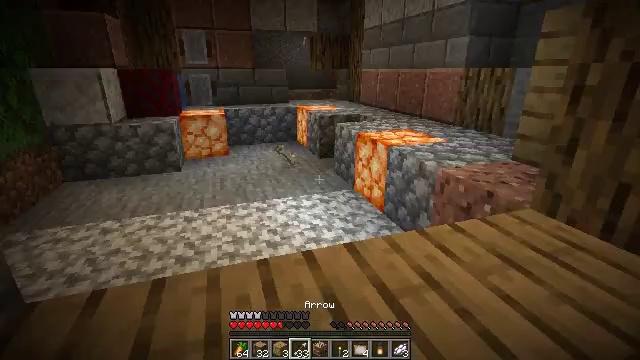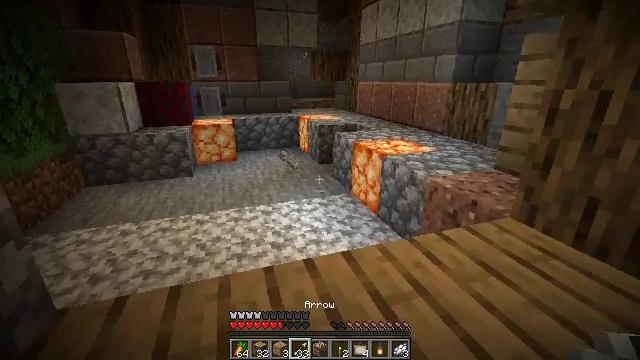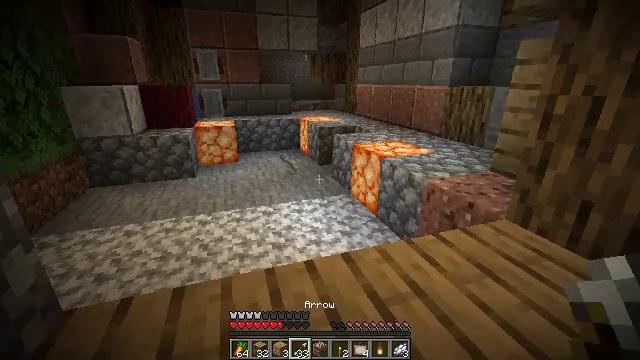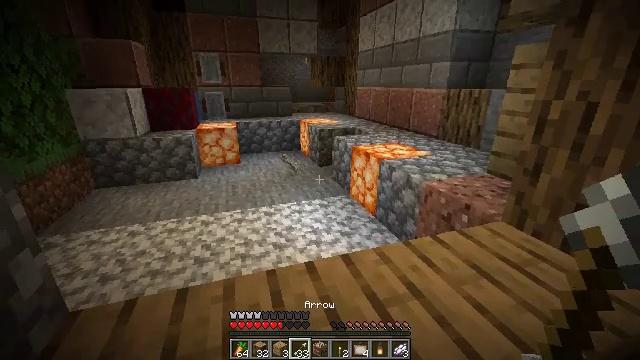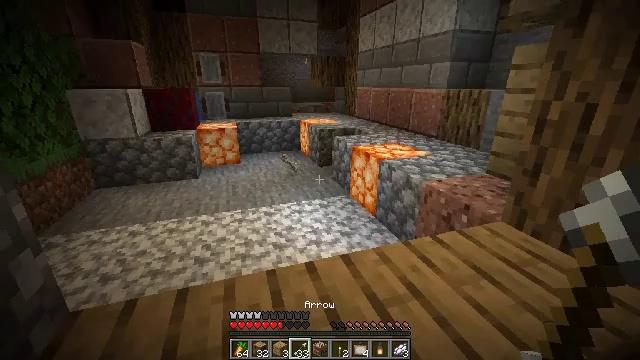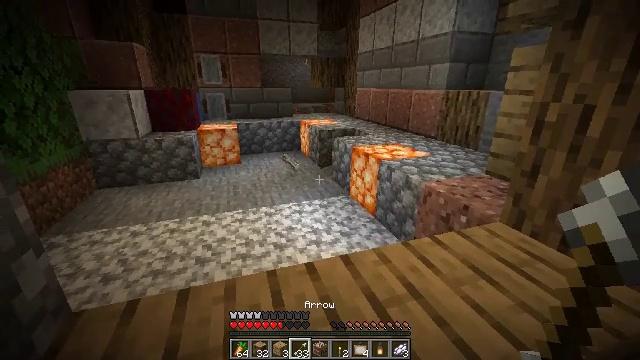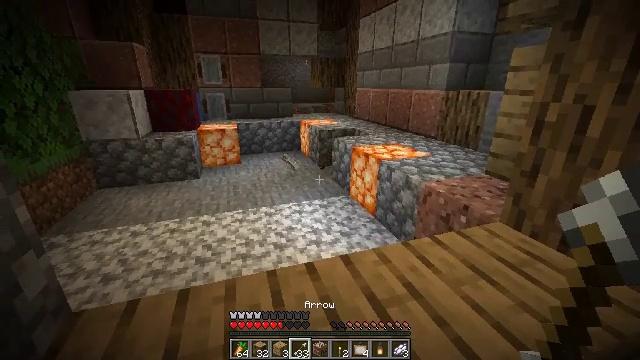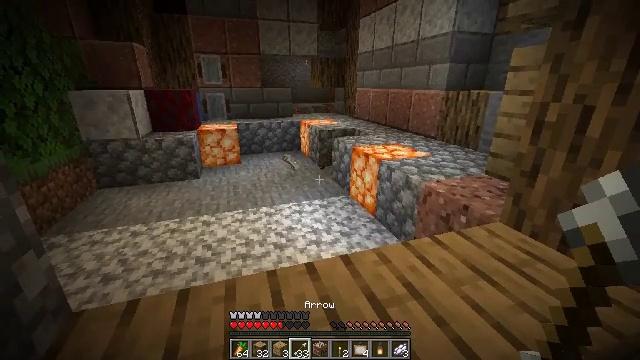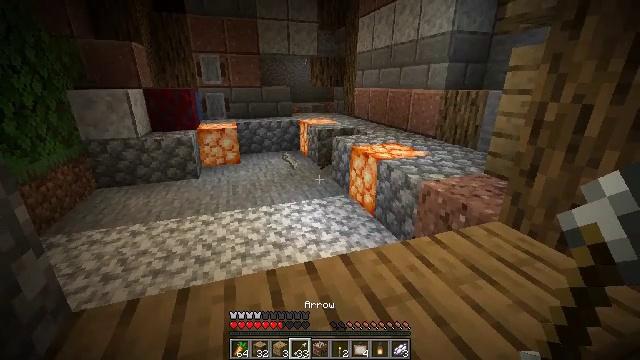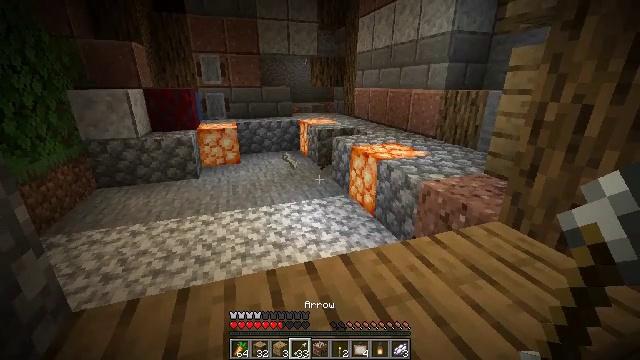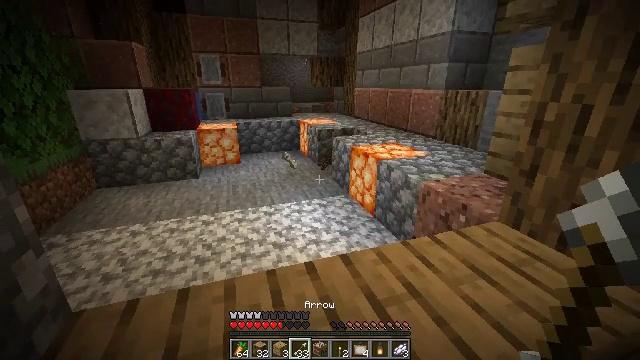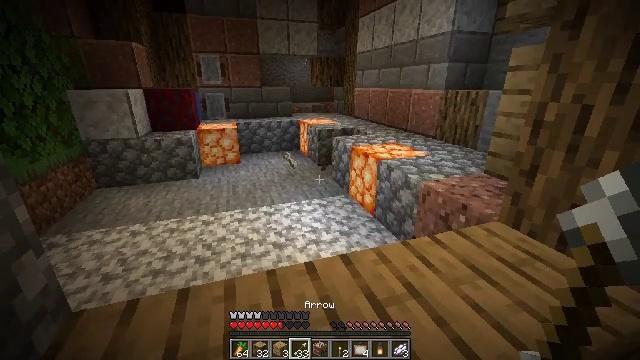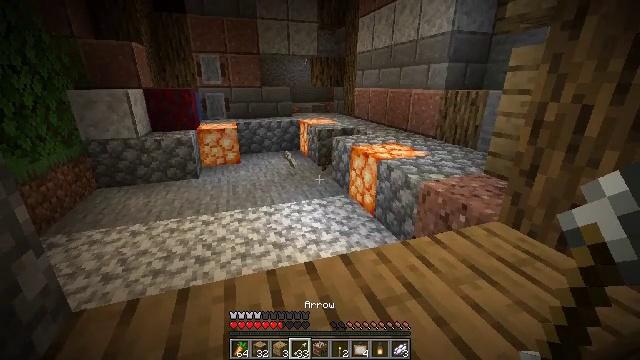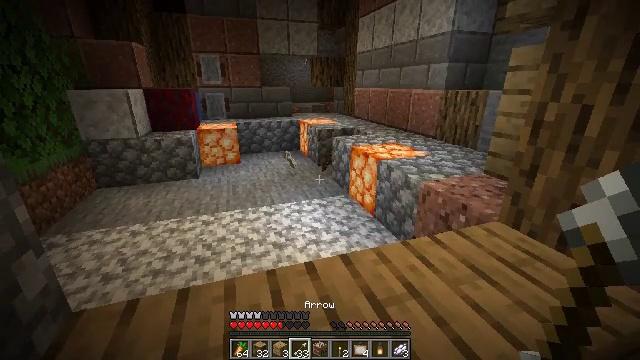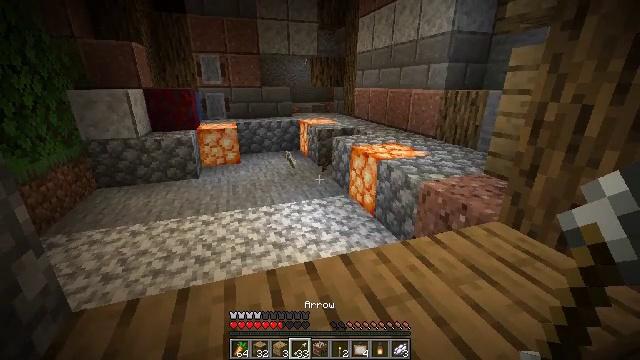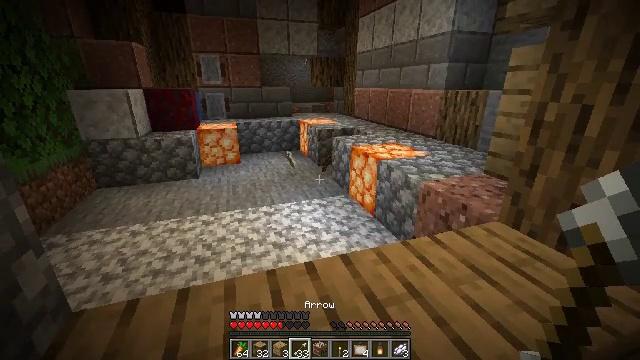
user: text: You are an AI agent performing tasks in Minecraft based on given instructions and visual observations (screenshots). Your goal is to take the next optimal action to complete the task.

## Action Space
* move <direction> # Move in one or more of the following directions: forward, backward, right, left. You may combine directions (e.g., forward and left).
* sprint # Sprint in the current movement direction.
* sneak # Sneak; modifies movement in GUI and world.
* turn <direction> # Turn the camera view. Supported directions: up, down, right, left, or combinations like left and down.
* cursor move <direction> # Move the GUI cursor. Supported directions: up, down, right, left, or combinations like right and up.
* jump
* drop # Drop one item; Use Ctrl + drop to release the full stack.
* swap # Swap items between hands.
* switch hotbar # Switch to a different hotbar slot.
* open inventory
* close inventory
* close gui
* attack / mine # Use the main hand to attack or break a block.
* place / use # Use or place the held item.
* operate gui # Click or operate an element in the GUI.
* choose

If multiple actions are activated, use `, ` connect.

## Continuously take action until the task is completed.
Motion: motion action
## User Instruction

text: Gather the lodestone for later use.
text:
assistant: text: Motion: no_op
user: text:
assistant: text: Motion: no_op
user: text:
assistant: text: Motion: no_op
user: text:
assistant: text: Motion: no_op
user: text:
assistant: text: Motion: no_op
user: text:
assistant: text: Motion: no_op
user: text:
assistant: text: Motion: no_op
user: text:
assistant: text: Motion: no_op
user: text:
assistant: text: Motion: no_op
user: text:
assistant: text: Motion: no_op
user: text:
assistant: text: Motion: no_op
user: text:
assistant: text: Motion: no_op
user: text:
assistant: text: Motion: no_op
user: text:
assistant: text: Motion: no_op
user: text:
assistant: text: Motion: no_op
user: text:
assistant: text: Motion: no_op
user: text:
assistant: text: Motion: no_op
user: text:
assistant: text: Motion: turn right and up
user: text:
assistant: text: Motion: move forward, turn left
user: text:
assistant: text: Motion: move forward, turn right and down
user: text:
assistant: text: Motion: move forward, turn up
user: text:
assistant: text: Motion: move forward
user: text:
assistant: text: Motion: move forward
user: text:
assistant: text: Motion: move forward, turn left
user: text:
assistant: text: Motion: move forward
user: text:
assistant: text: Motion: move forward
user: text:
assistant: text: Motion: move forward
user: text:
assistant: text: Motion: move forward, turn left
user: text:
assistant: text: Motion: move forward
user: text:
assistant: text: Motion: move forward, turn left and down